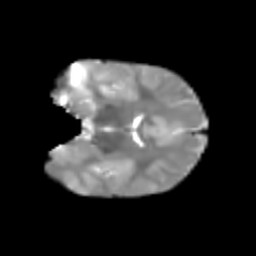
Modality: T2w
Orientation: coronal
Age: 8
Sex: male
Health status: healthy